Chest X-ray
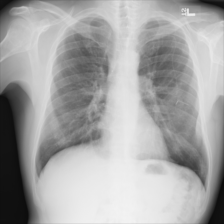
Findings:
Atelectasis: negative
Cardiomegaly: negative
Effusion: positive
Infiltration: negative
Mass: negative
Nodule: negative
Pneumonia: negative
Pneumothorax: negative
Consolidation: negative
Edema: negative
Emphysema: negative
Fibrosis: negative
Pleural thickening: negative
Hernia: negative